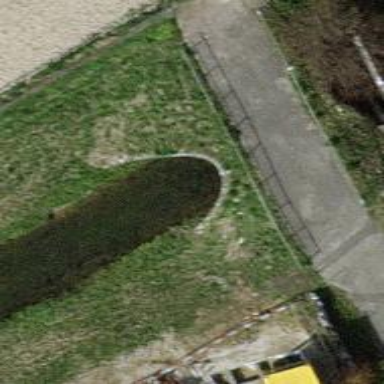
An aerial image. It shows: Canal.